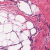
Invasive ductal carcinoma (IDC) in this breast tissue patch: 0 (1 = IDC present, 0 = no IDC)